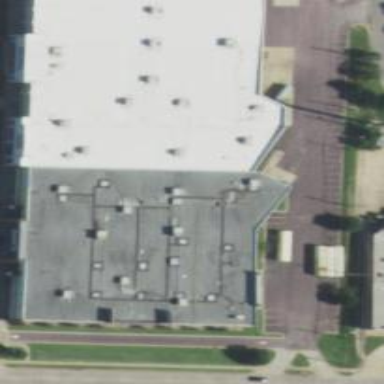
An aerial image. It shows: Retail building.